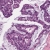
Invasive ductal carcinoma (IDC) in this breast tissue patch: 1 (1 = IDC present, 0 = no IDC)